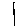
Label: line